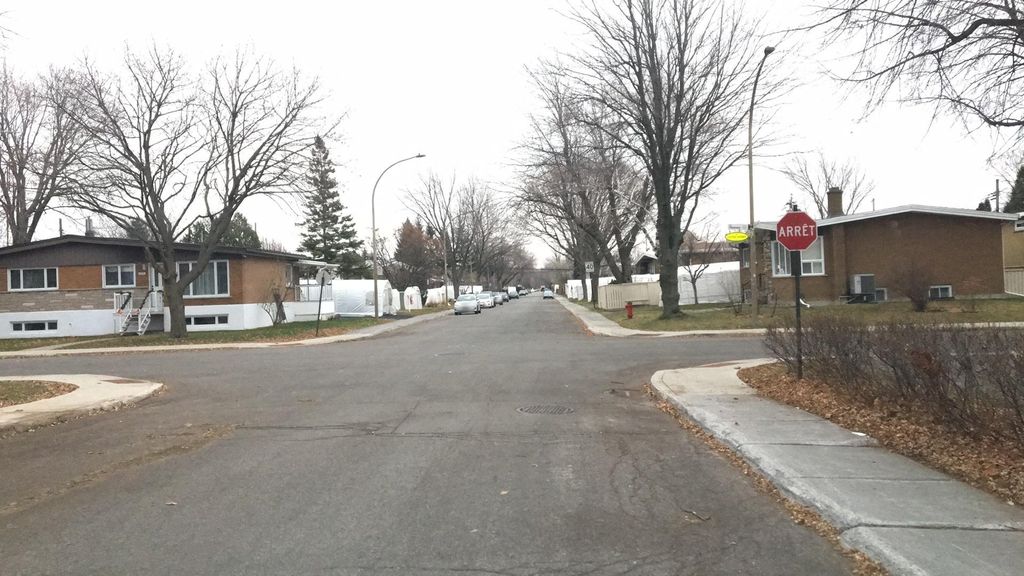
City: montreal